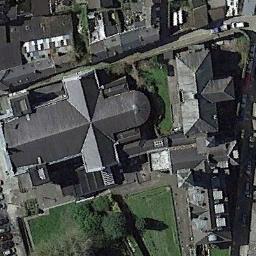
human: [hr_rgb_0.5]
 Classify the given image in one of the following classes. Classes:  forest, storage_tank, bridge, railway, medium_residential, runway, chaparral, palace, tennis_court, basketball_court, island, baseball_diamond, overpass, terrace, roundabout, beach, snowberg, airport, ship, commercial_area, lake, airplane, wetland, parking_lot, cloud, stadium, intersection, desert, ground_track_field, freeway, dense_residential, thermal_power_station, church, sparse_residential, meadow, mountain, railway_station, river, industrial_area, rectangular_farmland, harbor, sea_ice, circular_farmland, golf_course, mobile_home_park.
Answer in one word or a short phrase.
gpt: church